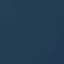
Land use / land cover: SeaLake